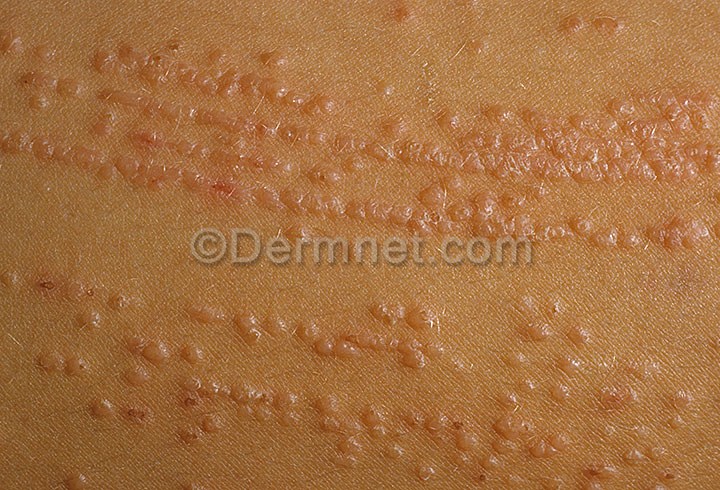
Disease: Warts Molluscum and other Viral Infections